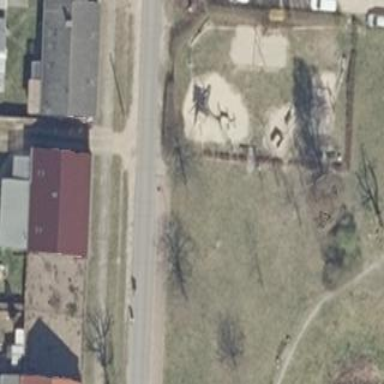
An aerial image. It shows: Playground area for leisure activities on the land.